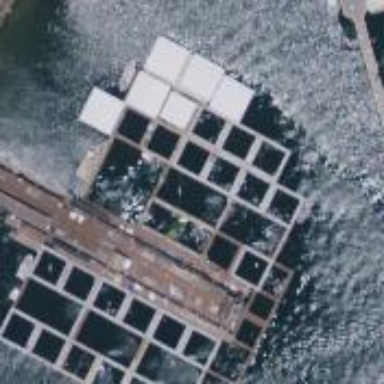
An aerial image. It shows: Area dedicated to aquaculture.